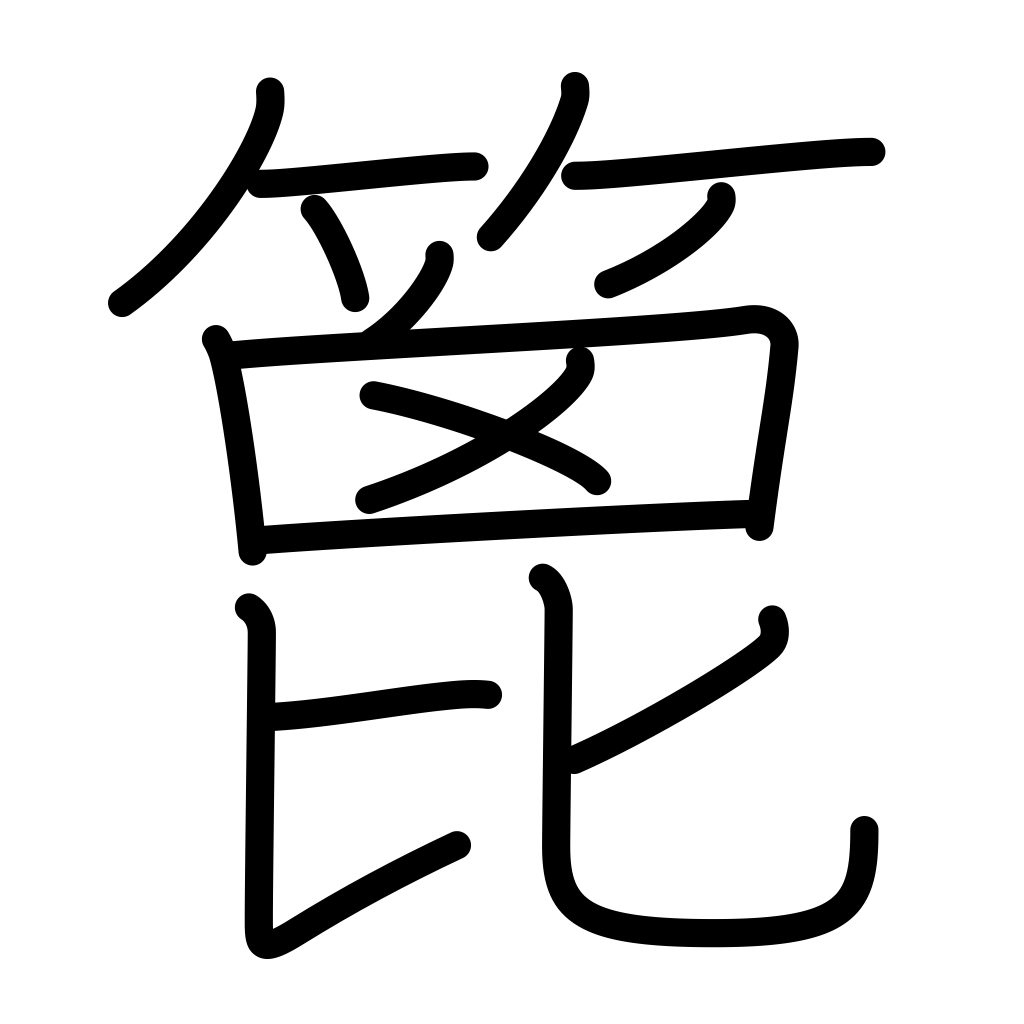
Meaning: spatula, arrow shaft